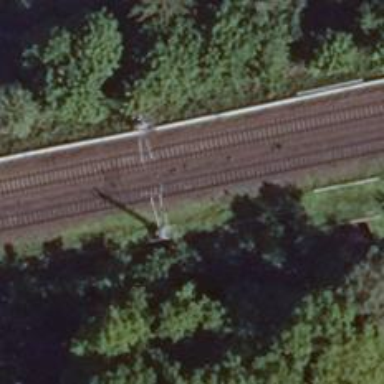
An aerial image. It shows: Milestone along the railway with catenary mast.